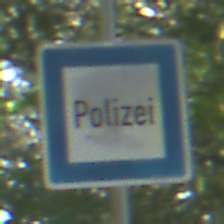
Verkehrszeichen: Polizei
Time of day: Midday
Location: Outdoor (Nature)
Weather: Clear
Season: NotSpecified
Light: Natural